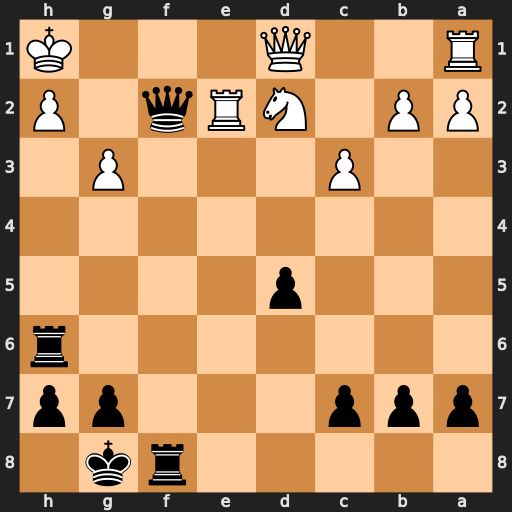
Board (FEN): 5rk1/ppp3pp/7r/3p4/8/2P3P1/PP1NRq1P/R2Q3K
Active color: b
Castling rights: -
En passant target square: -
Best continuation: Rxh2#